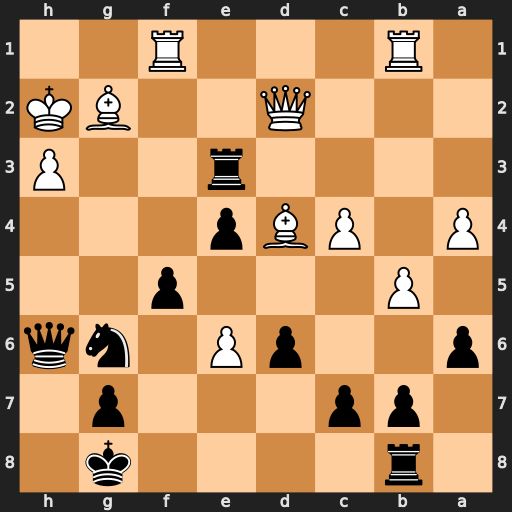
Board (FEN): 1r4k1/1pp3p1/p2pP1nq/1P3p2/P1PBp3/4r2P/3Q2BK/1R3R2
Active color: b
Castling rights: -
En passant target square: -
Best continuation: Rxh3+ Bxh3 Qxd2+